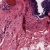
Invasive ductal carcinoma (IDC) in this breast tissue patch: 0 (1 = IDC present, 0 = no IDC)